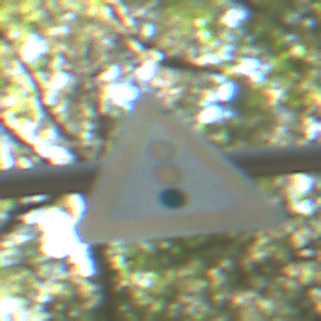
Verkehrszeichen: Lichtzeichenanlage
Umgebung: Outdoor, Nature
Tageszeit: Midday
Wetter: Clear
Licht: Natural
Jahreszeit: NotSpecified
Kontrast: LowContrast